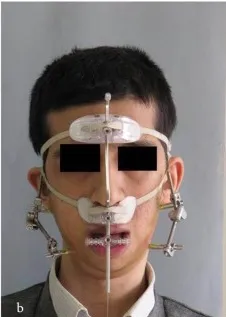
The Sh-device. (b) Frontal view of the patient wearing the Sh-device.
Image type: medical_photograph (oral_photograph)